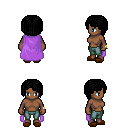
a pixel art fantasy rpg character, female body template, human, dark skin, lavender cape, teal pants, black pageboy hairstyle, bracelets, brown slippers, four views (front, back, left, right), 2x2 character sprite sheet, small pixel art, hard edges, no anti-aliasing